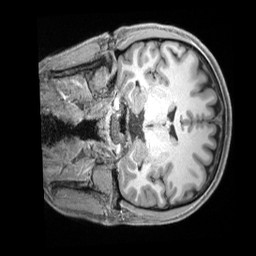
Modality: T1w
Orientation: coronal
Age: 25
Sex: male
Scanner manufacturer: siemens
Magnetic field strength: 3 T
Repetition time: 2.4 s
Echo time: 0.00226 s